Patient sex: M
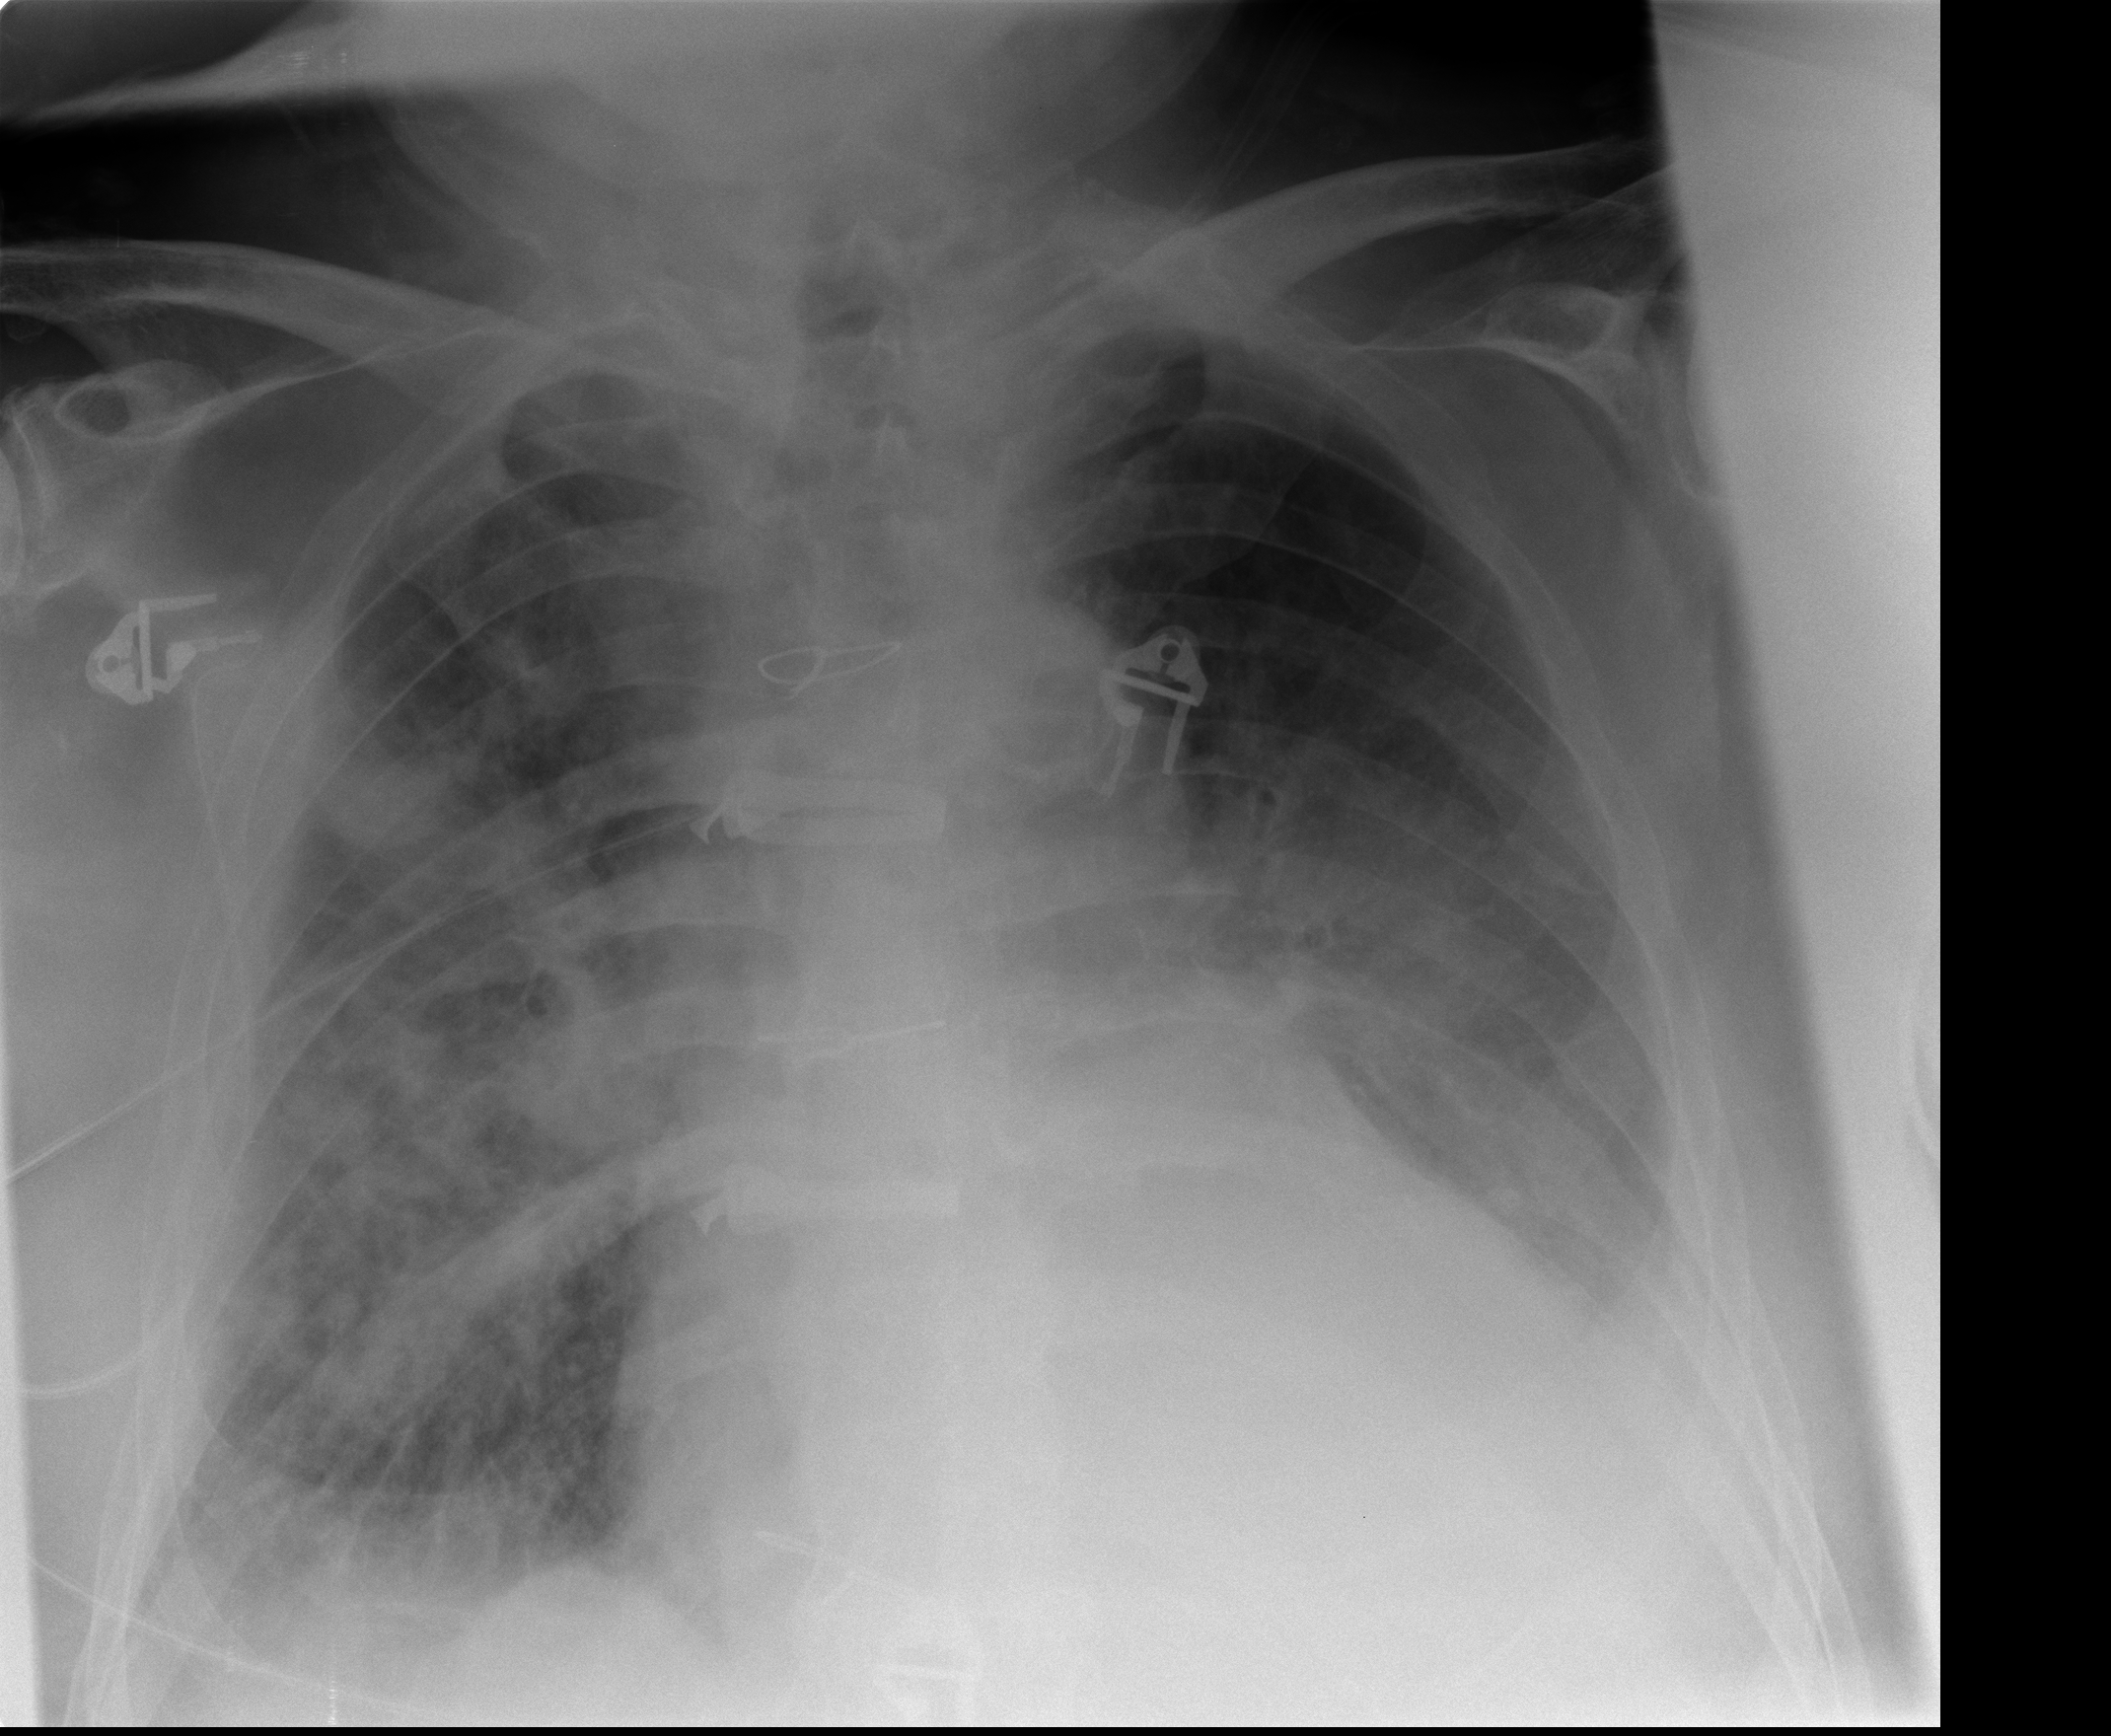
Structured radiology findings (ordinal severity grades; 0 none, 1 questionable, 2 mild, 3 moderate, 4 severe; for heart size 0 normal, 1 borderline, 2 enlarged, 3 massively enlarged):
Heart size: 2
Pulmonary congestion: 2
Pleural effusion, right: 2
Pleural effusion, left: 2
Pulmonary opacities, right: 3
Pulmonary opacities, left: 2
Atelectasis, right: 2
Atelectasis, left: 2